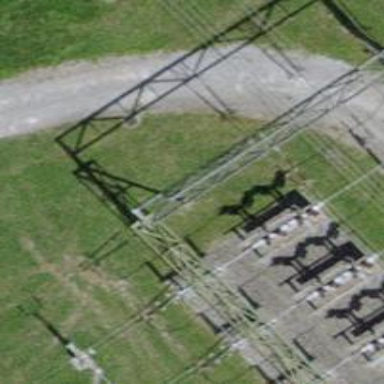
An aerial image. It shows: Insulator used in power equipment.